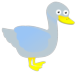
duck